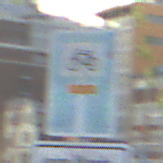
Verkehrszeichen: SackgasseRadverkehrDurchlaessig
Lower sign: HinweisGeaenderteVorfahrtVerkehrsfuehrungVerkehrsregelung3
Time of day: SunriseSunset
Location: Outdoor (Urban)
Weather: PartlyCloudy
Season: NotSpecified
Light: Natural